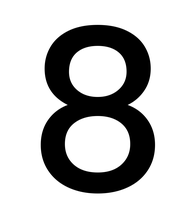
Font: Poppins-Medium